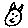
Label: cat